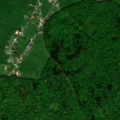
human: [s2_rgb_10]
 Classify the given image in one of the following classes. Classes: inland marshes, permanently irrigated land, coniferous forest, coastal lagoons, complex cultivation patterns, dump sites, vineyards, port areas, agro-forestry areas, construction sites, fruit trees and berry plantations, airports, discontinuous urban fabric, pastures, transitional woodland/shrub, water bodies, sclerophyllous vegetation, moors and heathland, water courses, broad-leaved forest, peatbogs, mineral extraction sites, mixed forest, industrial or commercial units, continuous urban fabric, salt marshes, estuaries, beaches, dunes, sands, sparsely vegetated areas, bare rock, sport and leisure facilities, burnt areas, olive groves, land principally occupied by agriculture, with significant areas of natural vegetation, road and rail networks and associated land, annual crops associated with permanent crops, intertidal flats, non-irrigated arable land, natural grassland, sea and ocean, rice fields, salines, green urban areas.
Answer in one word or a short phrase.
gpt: pastures, complex cultivation patterns, broad-leaved forest